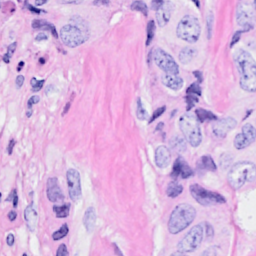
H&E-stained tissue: Breast